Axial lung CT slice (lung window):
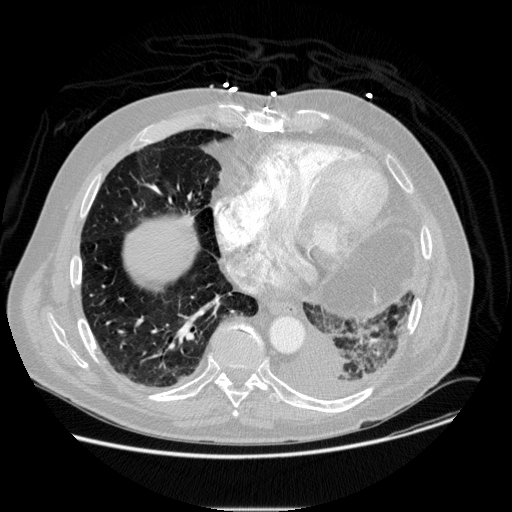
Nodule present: no